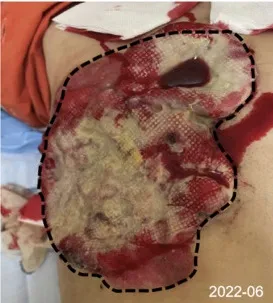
Appearance and clinical sign at initial diagnosis and after 2 cycles of treatment. (A,B) Image of the right chest mass from side (black arrow) and frontal (tumor lesions outlined with black dashed lines) at the initial diagnosis.
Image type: medical_photograph (other_medical_photograph)